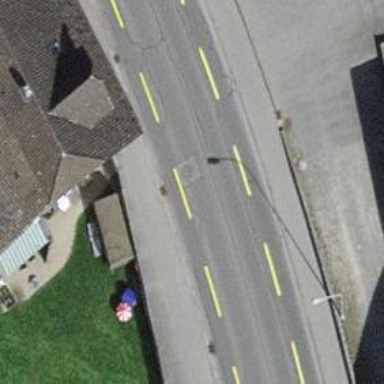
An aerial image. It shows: Primary highway with designated cycle lane.